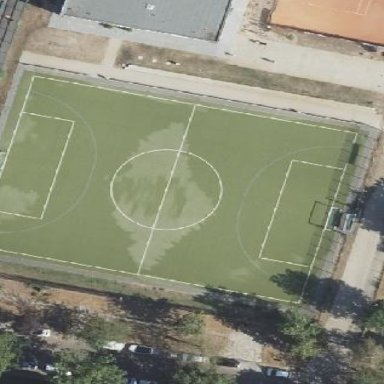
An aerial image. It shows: Artificial turf soccer pitch for leisure sport activities.